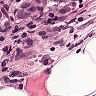
Metastatic tissue present: yes